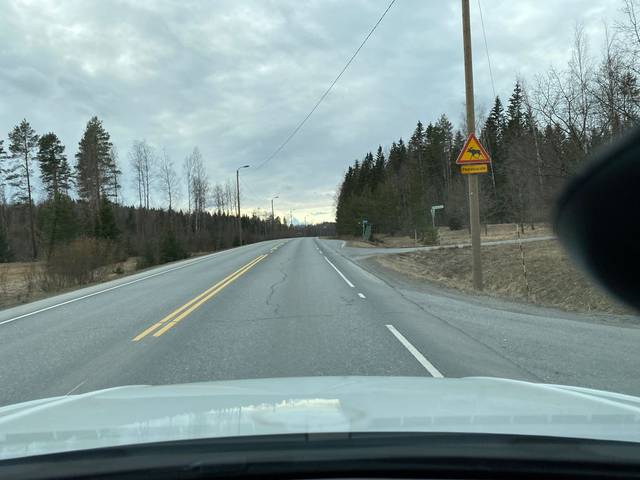
Region: Finland
Coordinates: 61.296, 23.698